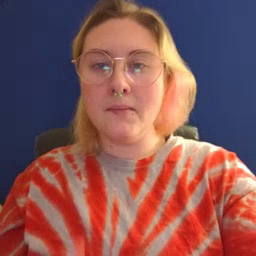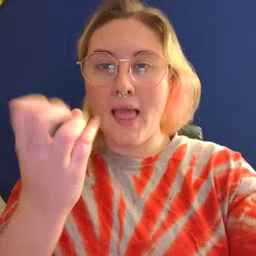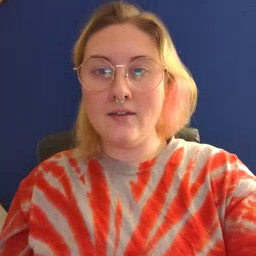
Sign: many